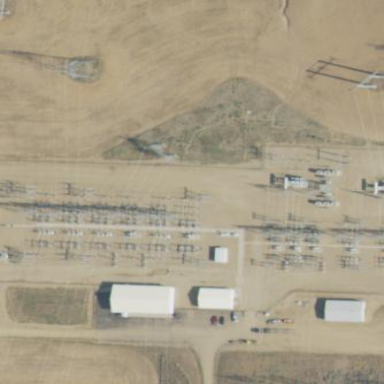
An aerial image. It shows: Outdoor power substation at the transmission level.